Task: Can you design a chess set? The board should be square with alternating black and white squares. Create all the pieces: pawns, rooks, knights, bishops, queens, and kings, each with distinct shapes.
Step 157:
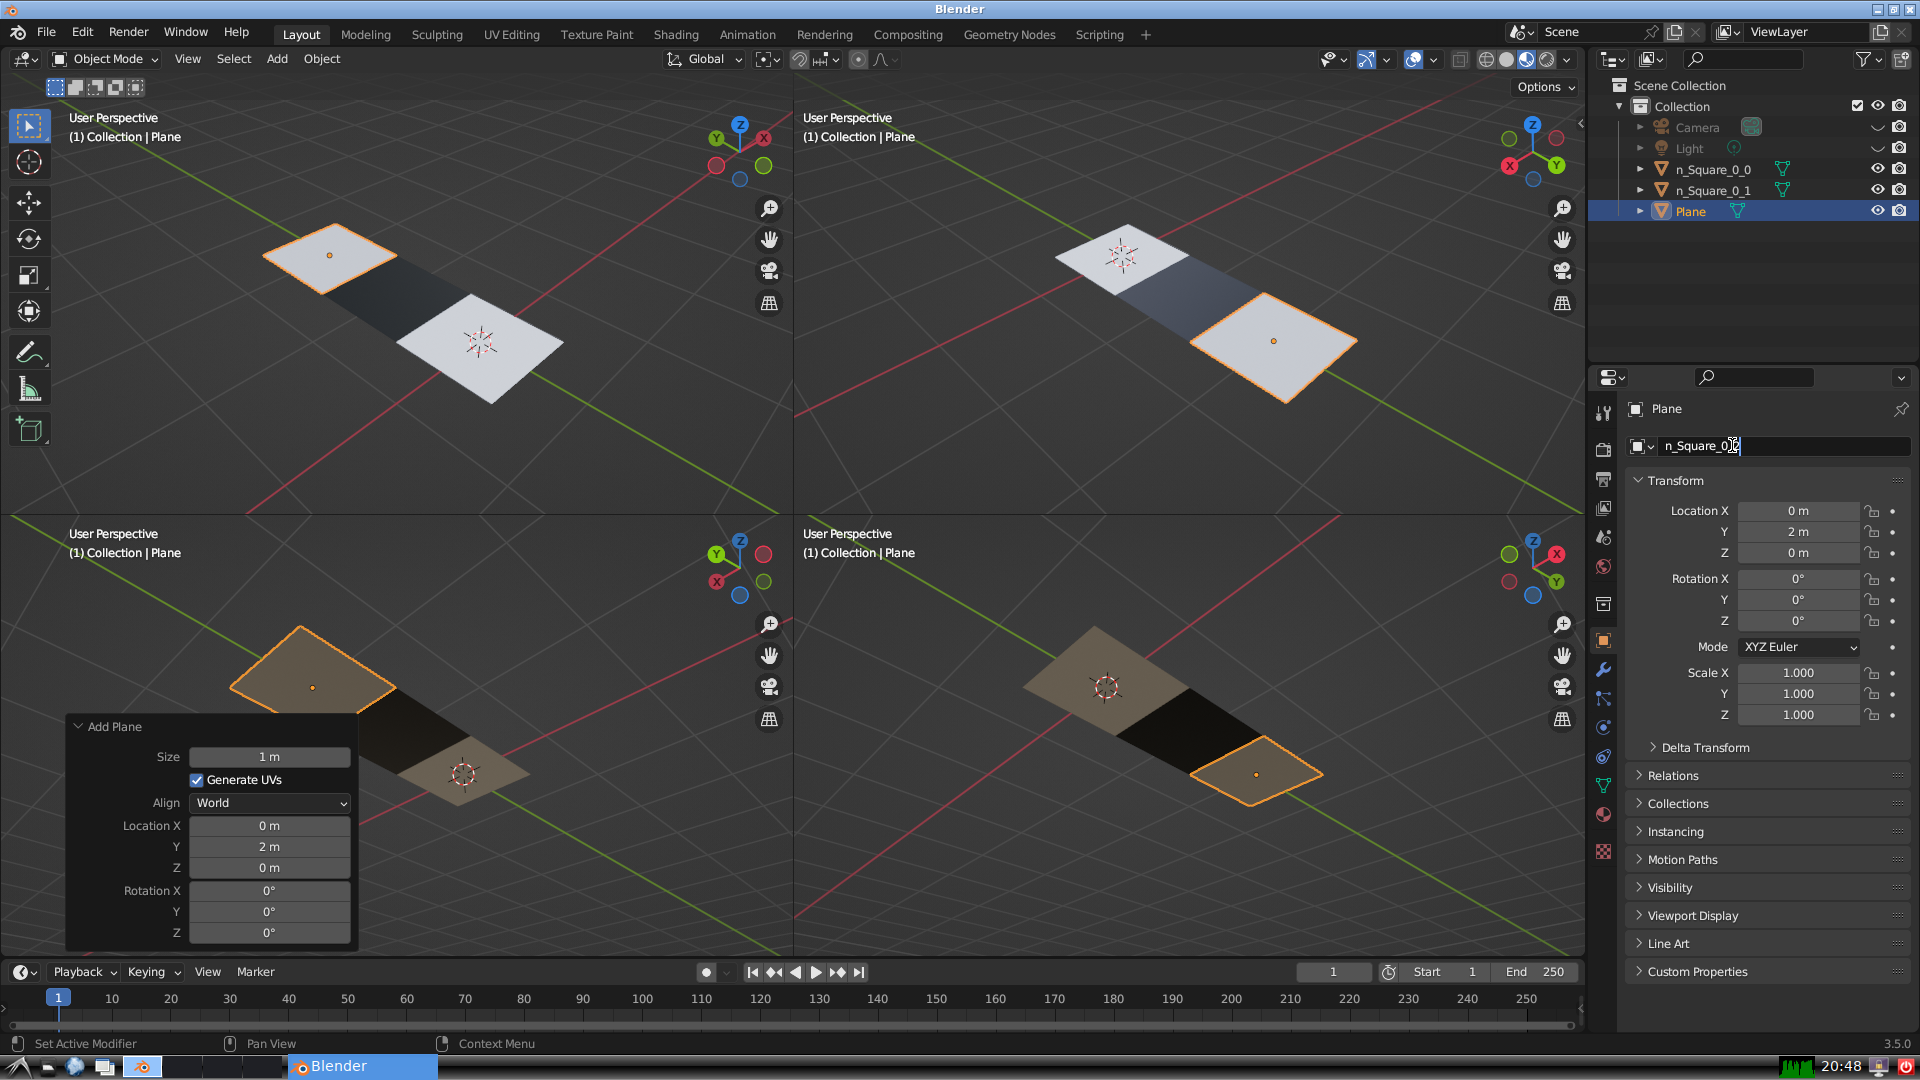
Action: {"key_press": ['Return']}